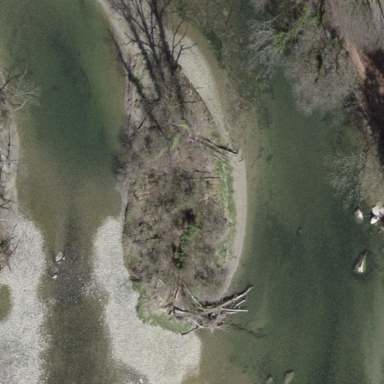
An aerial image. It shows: Islet covered with scrub vegetation.